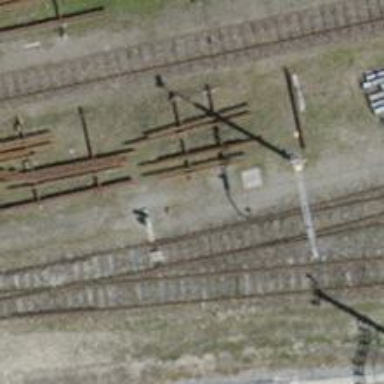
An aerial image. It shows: Railway switch.